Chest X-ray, AP view. Patient: 73 years old, sex F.
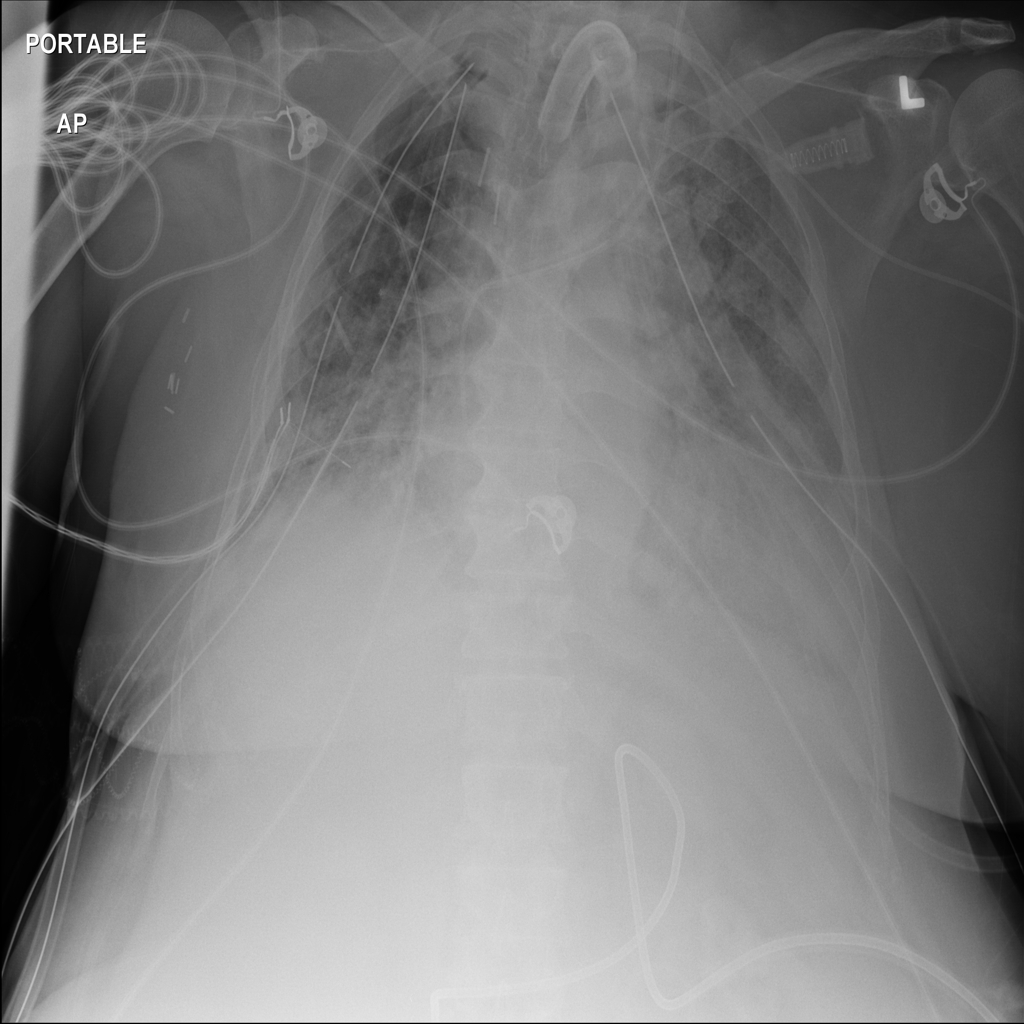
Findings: No Finding